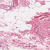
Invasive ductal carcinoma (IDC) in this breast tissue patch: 0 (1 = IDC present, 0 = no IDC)